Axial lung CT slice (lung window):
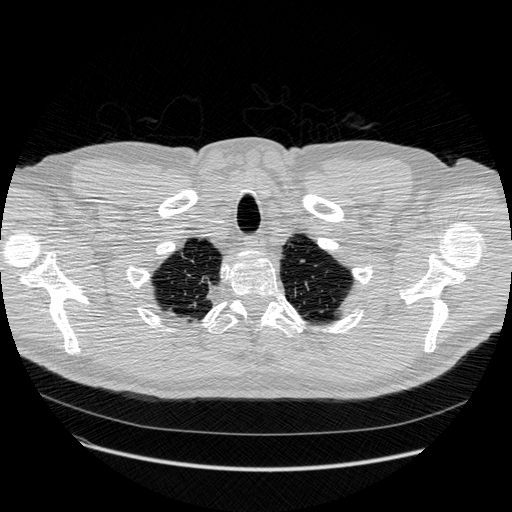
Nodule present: no